高一 · 立体几何学
在长方体 $A B C D-A_{1} B_{1} C_{1} D$ 中, $A B=2, A D=3, A A_{1}=2, E$ 是 $A A_{1}$ 的中点, $F$ 是棱 $A D$ 上一点, $A F=1$, 动点 $P$ 在底面 $A_{1} B_{1} C_{1} D_{1}$ 内, 且三棱雉 $P-B E F$ 与三棱锥 $B-D_{1} E F$ 的体积相等, 则直线 $C P$ 与 $B B_{1}$ 所成角的正切值的最小值为
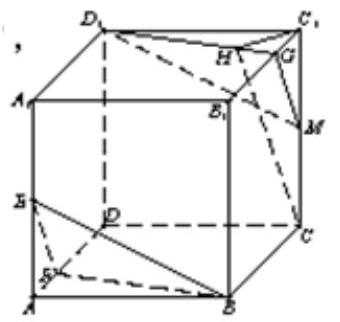
$\frac{\sqrt{13}}{4}$
B. $\frac{4 \sqrt{13}}{13}$
C. $\frac{\sqrt{5}}{5}$
D. $\sqrt{5}$
答案: C
解析: 【分析】

过 $D_{1}$ 构造与平面 $B E F$ 平行的平面, 得出 $P$ 的轨迹, 从而可得出当所求角最小时对应的
$P$ 的位置.

【详解】

解析: 因为 $V_{P-B E F}=V_{B-D_{1} E F}=V_{D_{1}-B E F}$, 设 $C_{1} G=1, C_{1} C$ 的中点为 $M$,则 $D_{1} G / / B F, M G / / E F$, 因为 $D_{1} G \not \subset$ 平面 $B E F, B F \subset$ 平面 $B E F$,所以 $D_{1} G / /$ 平面 $B E F, M G \not \subset$ 平面 $B E F, E F \subset$ 平面 $B E F$,所以 $M G / /$ 平面 $B E F$, 又因为 $D_{1} G \cap G M=G$,

所以平面 $D_{1} G M / /$ 平面 $B E F$,

所以 $P \in$ 平面 $D_{1} G M$, 因为 $P \in$ 底面 $A_{1} B_{1} C_{1} D_{1}$,

因为平面 $D_{1} G M \cap$ 平面 $A_{1} B_{1} C_{1} D_{1}=D_{1} G$ ，

所以 $P$ 在底面 $A_{1} B_{1} C_{1} D_{1}$ 的轨迹为线段 $D_{1} G$,

在平面 $A_{1} B_{1} C_{1} D_{1}$ 内, 过点 $C_{1}$ 作 $C_{1} H$ 垂直于 $D_{1} G$, 垂足为 $H$, 连接 $C H$,则 $\angle C_{1} C H$ 为直线 $C P$ 与 $B B_{1}$ 所成的最小角, 所以 $\tan \angle C_{1} C H=\frac{C_{1} H}{C_{1} C}=\frac{\sqrt{5}}{5}$.

故选: C

【点睛】

本题考查了异面直线所成角的计算，考查面面平行的判定，考查棱锥的体积公式，属于中档题.